Here is the continuous-wavelet rendering of a rotor kit's vibration signal. Diagnose the rotating machine from this image, choosing from: normal, misalignment, unbalance, looseness.
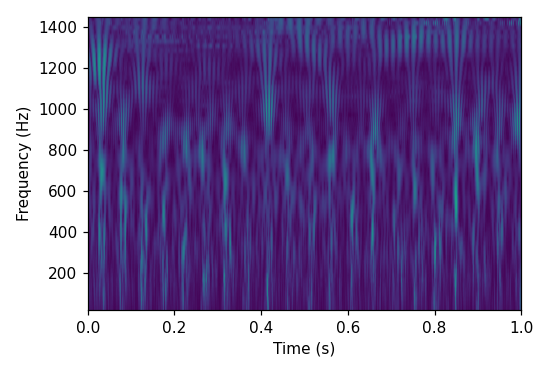
Answer: looseness